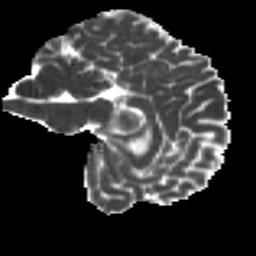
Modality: MD
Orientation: sagittal
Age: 36
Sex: male
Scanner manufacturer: ge
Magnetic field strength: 3 T
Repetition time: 7.8 s
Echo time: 0.0618 s